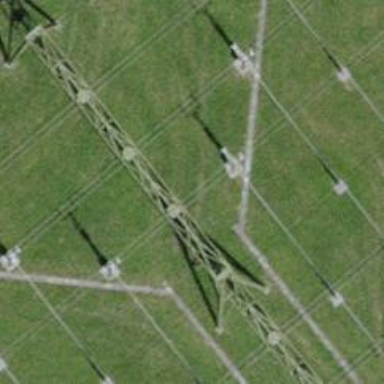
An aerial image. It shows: Insulator used in power equipment.